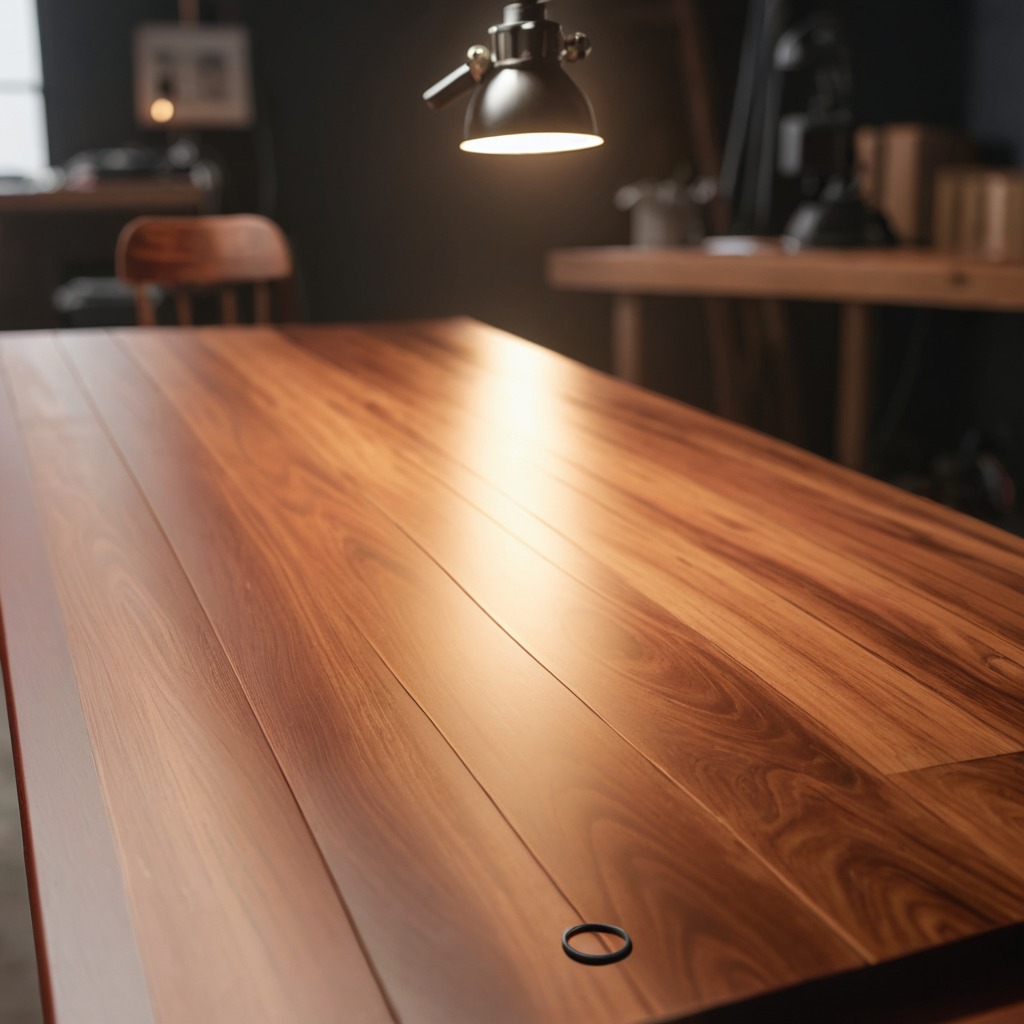
A rubber O-ring lies on the wooden table.